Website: home-depot
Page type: account-selection
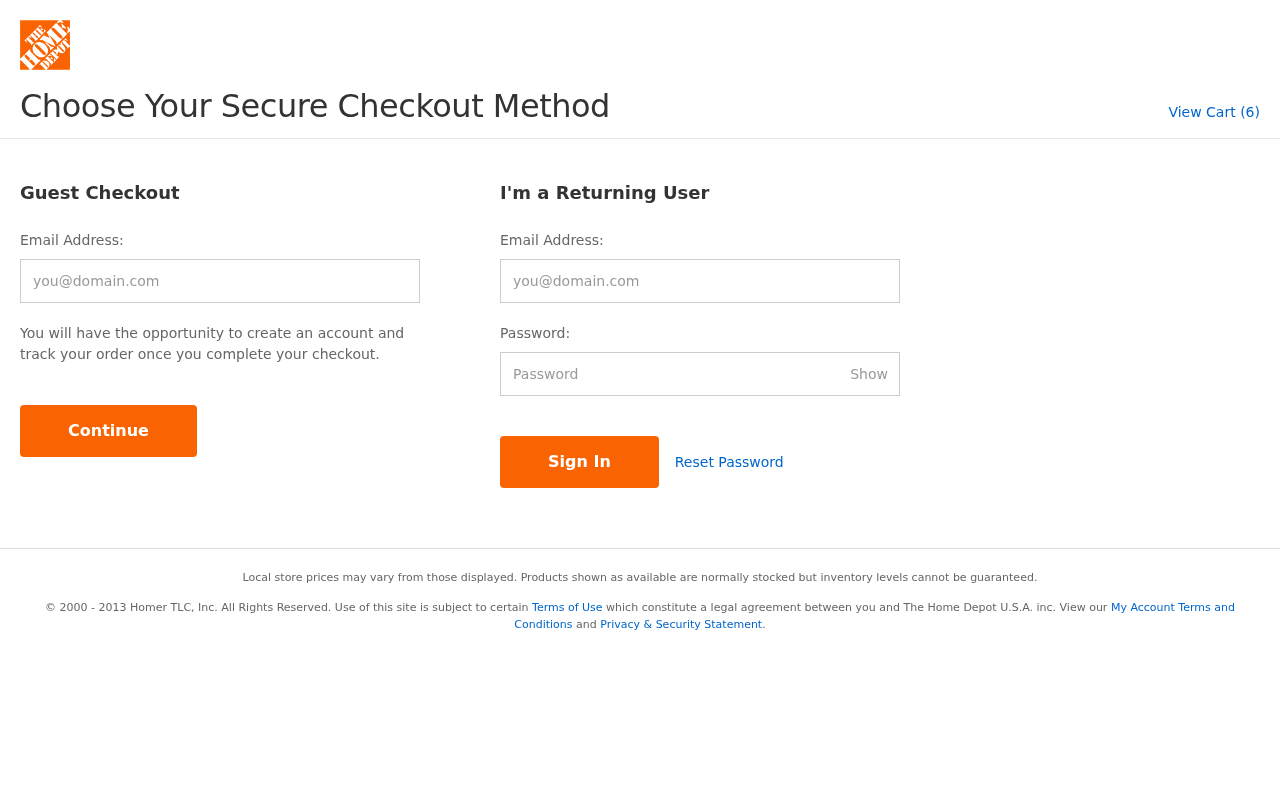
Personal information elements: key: PII_LOGIN_USERNAME
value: kstewart259
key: PII_LOGIN_USERNAME2
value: kstewart259
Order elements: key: ORDER_NUM_ITEMS
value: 6